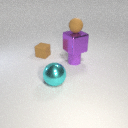
small purple rubber cylinder below large purple metal cube